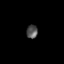
Tissue: lung
Cell type: Myeloid cells
Senescence score: 0.5889
Nuclear area (px): 146
Mean DAPI intensity: 83.712